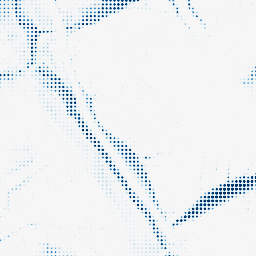
Category: morphological
Decomposition family: morphological_ellipse
Decomposition parameters: operation: closing
width: 30
height: 20
Upsampling method: sinc_blackman
Upsampling parameters: scale: 8
kernel_size: 4
Upsampling scale: 8